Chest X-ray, PA view. Patient: 58 years old, sex F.
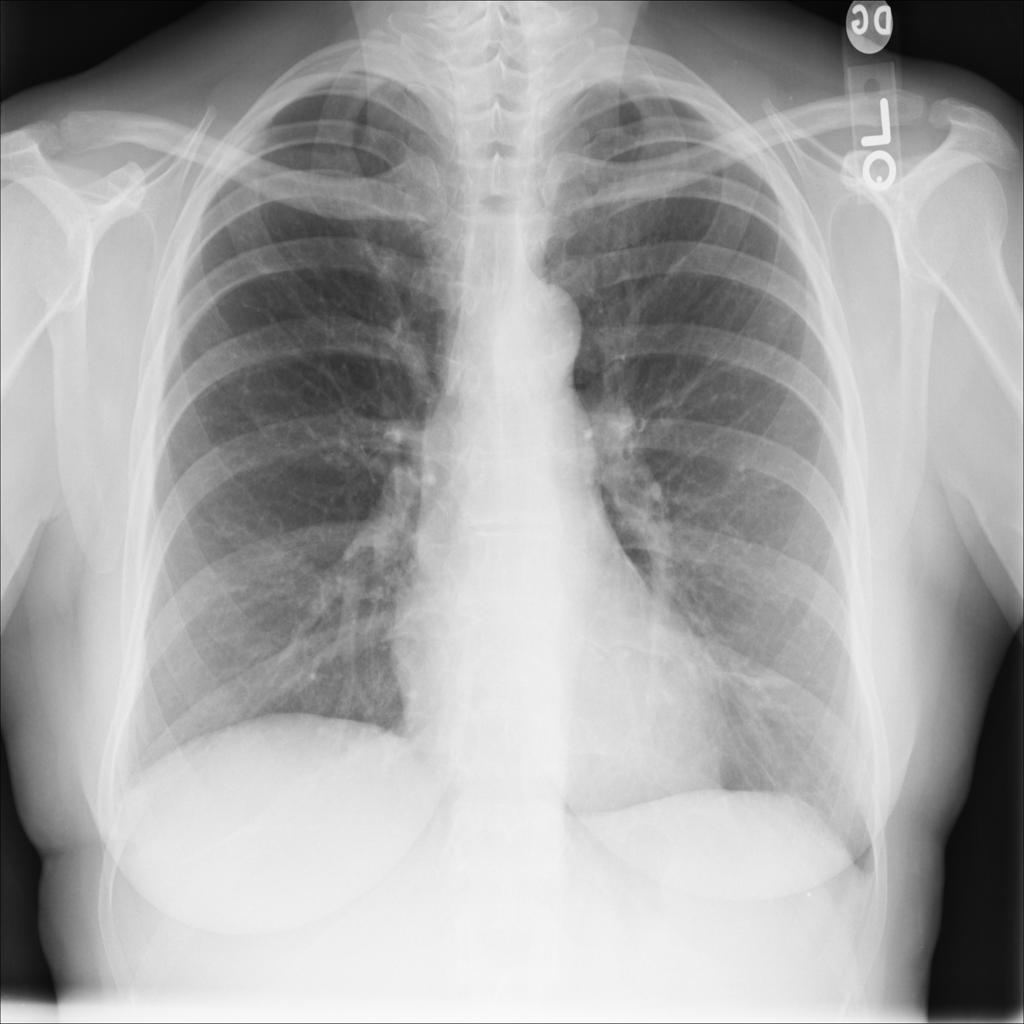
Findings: No Finding